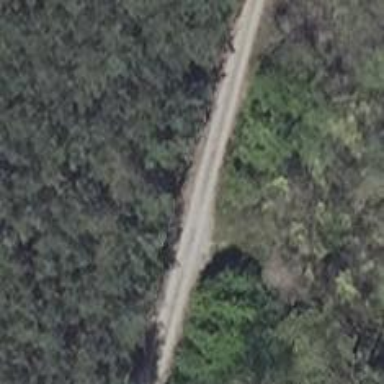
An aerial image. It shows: Dirt track road with grade 4 track type.